Question: I had a Query Where i am Getting 14 records and i need to Populate this records in 4 form fields, they are coming as
'''
select id, name, value from mytable
'''
check the attached Screenshot.

I cannot do cfoutput query as it will loop the form fields 14 times,
i tried something like
, but it not worked, checked this URL of cflib <URL>
but that did not seems to get work.
need to know what is the right way
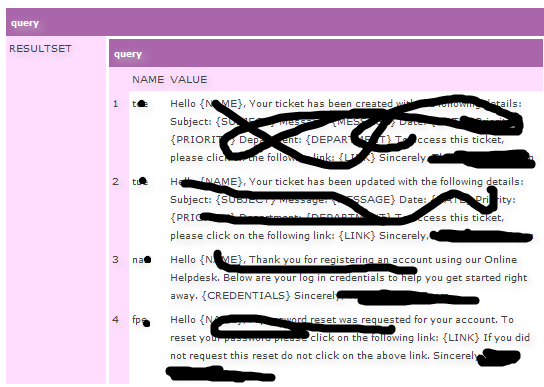
Answer: Ok, I did it, Here is if someone encounters this, i may not be able to correctly tell what is required. So here is my Solution:
'''
<cfset rsSettings= initial.getSettings()>
<cfloop array="#rsSettings#" index="k">
<cfset settings[k['name']] = k['value']>
</cfloop>
'''
My Query is returning me an array, Using ben's post
<URL>
so to fill the form i used like this and it worked
'''
<input type="text" name="pri" class="text" value="<cfoutput>#settings['pri']#</cfoutput>" />
'''
if you guys have better solution, please share